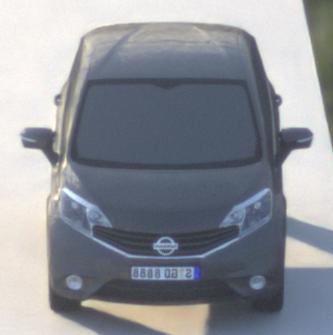
Make: Nissan
Model: Note 1.2
Detailed model: Note (E12) (10/13 - 12/16)
Model produced from: 2013/10
Model produced until: 2015/09
Doors: 5
Color: gray
Road condition: dry road
Daytime: sunrise or sunset
Contrast: low contrast